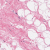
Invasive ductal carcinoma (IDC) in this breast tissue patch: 0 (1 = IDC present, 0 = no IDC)